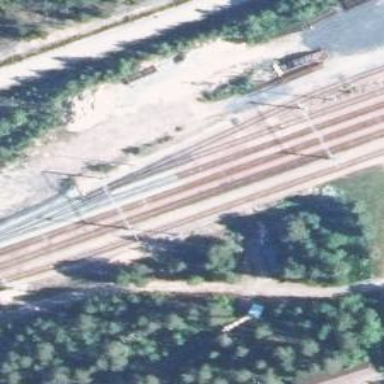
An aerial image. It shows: Wedge used for railway derailment.